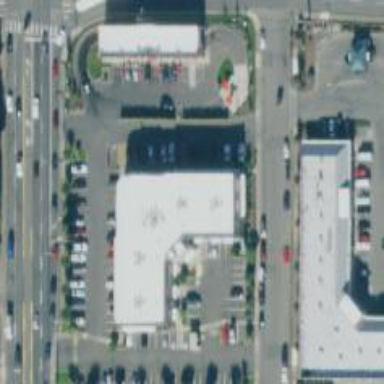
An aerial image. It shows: Convenience shop.